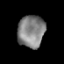
Tissue: prostate
Cell type: T cells
Senescence score: 0.3408
Nuclear area (px): 845
Mean DAPI intensity: 130.567